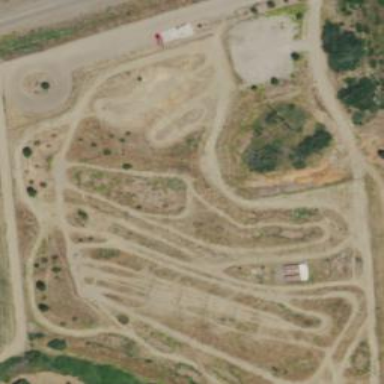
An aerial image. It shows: Dirt cycling track within leisure land area.